Question: I must really know which Windows theme my user is using.
More precisely, Classic, XP, Basic or Aero. (Basic theme as in Vista/7 Windows Basic theme)
I already know how to find if it's aero, but how about the others?
---
The answer can be in any .NET language (C#, VB.NET or C++).
---
If you really have to know why on Earth I need to know the theme then here you go:
I have some floating buttons over the caption of a form and I need to change their appearance according to the windows theme.
So far I've managed to find Aero/Classic.
---
Screen shots of the result, after solving the issue:

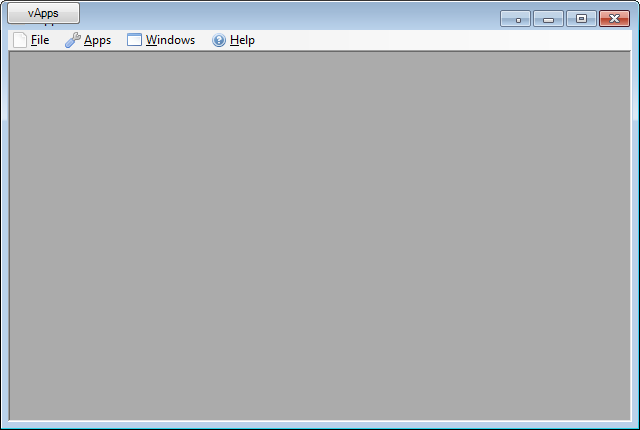
Answer: You can check whether themes are active by calling <URL>. There may well be other ways of doing this!!
EDIT
The logic would be:
1. Can I import IsAppThemed and IsThemeActive? If no then I must be in Windows Classic (Win9x or Win2k).
2. What does IsAppThemed and IsThemeActive return? If false then I must be in Windows Classic.
3. Can I import DwmIsCompositionEnabled? If no then I must be XP themed.
4. What does DwmIsCompositionEnabled return? If true then I am Aero, otherwise I am Windows Basic.